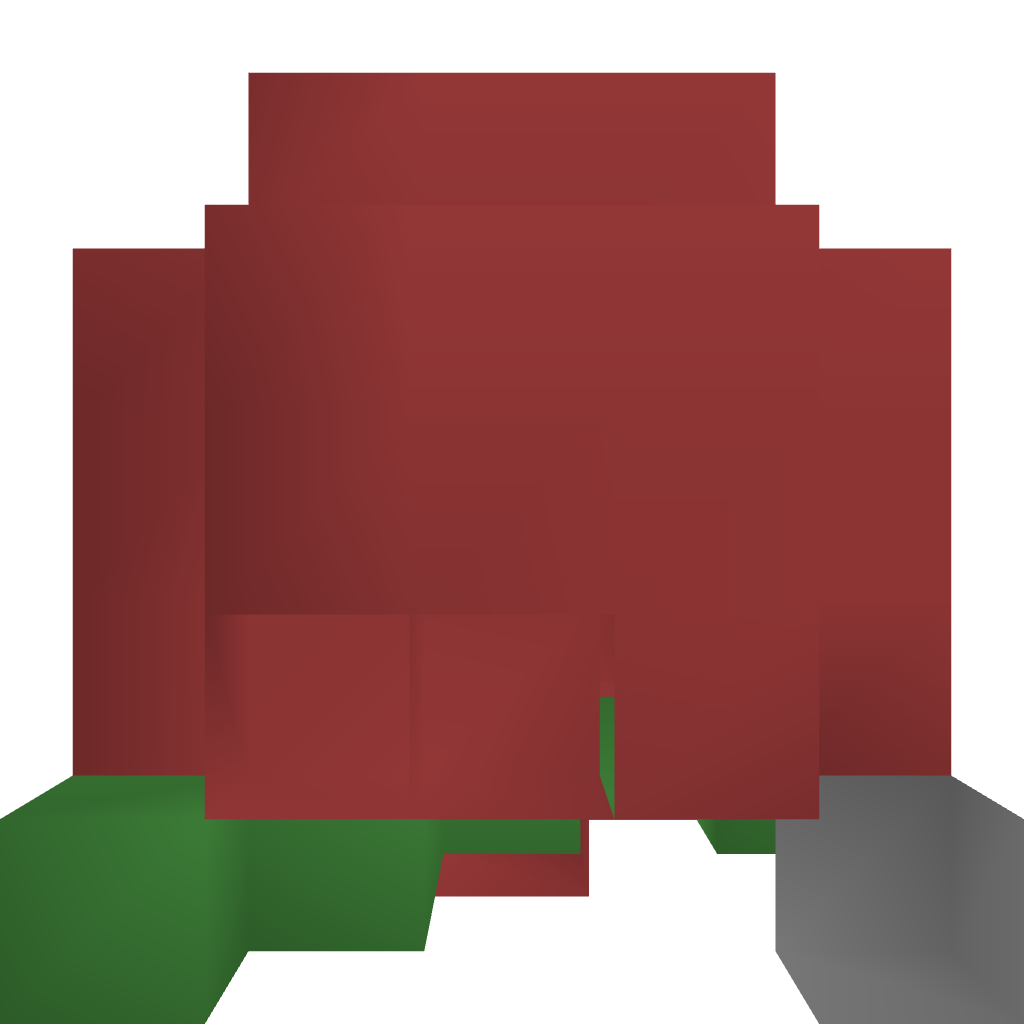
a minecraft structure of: Mushroom bad low quality